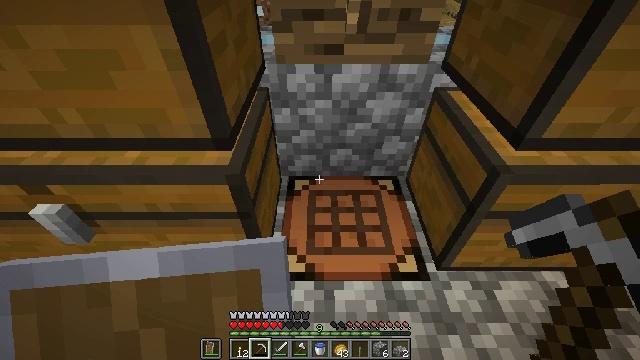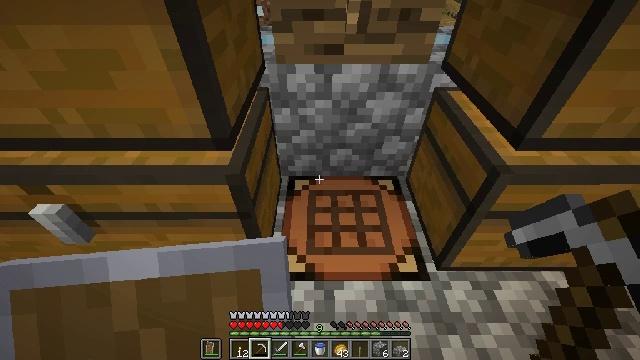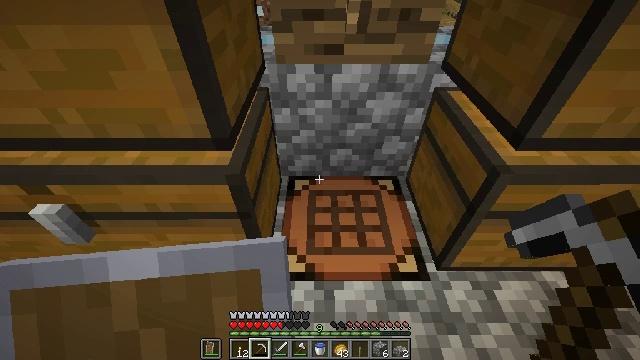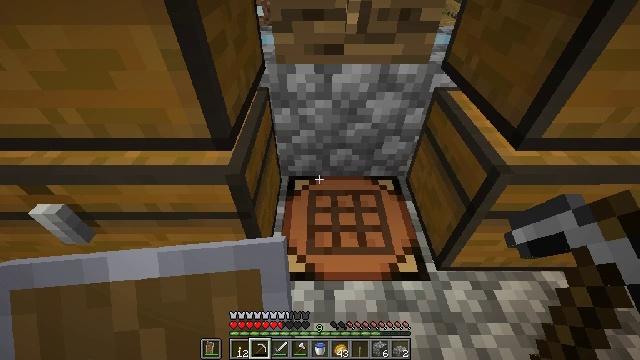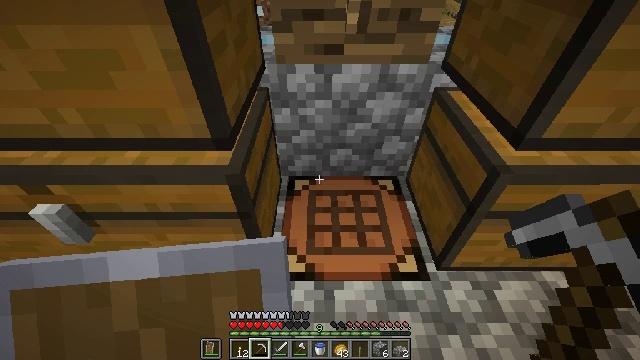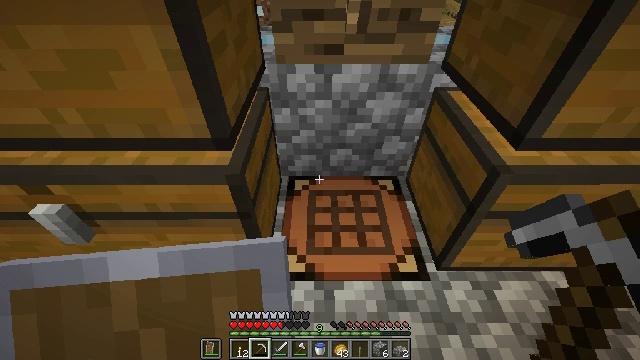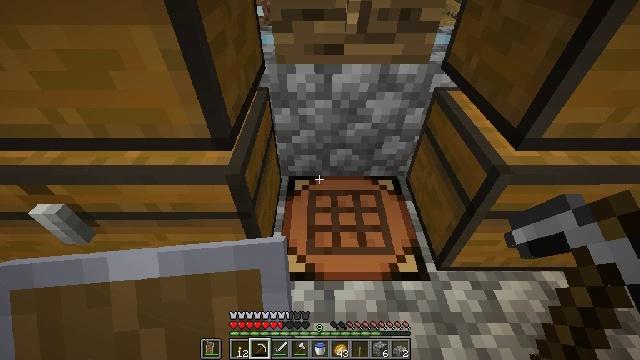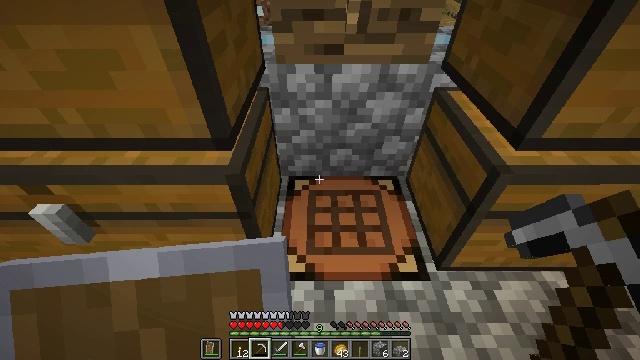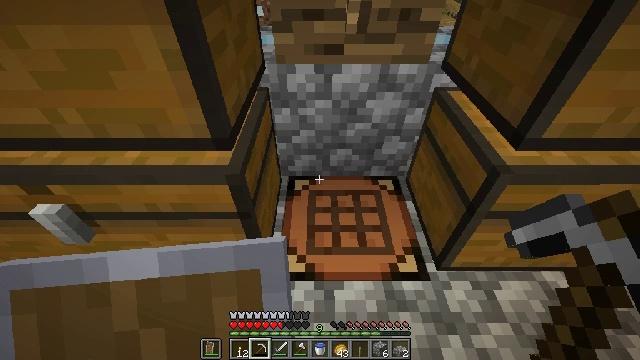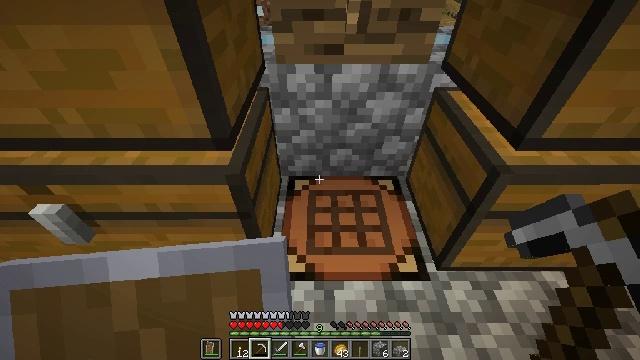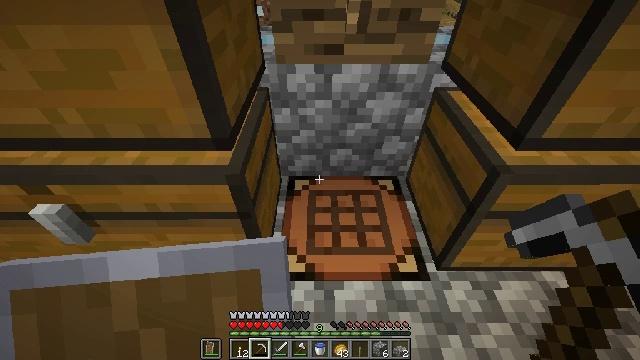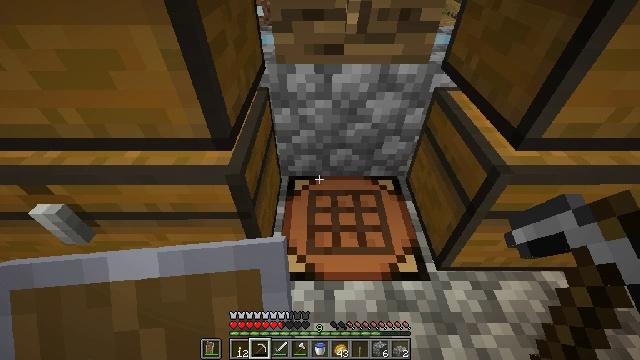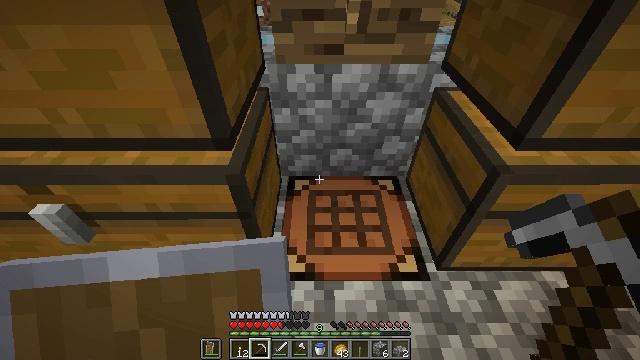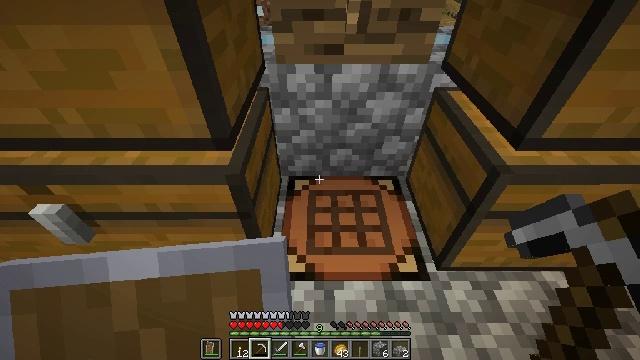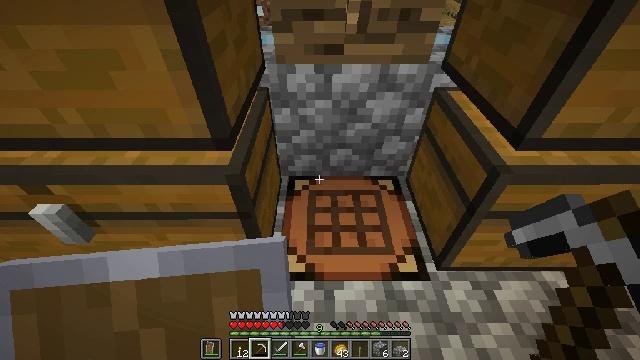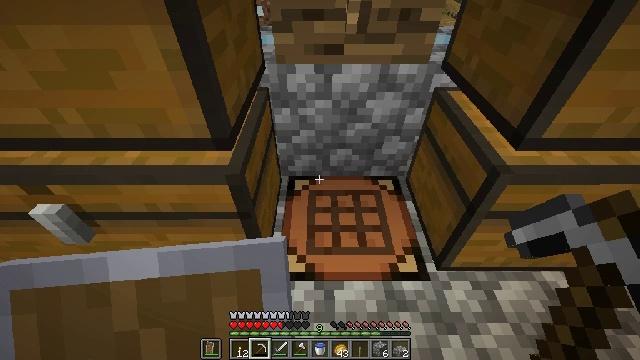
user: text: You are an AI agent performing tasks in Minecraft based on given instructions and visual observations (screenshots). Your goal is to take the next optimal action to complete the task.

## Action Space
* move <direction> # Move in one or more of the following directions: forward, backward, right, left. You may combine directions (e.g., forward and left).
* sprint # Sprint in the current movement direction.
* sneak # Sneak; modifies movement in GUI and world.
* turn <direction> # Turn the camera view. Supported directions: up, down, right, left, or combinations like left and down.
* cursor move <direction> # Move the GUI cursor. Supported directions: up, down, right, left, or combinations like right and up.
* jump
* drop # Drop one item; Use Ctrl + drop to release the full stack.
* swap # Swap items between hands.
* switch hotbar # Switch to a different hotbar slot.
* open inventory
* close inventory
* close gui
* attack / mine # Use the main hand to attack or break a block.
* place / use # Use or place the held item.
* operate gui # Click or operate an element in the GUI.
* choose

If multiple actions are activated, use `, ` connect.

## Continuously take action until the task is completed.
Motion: motion action
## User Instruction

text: Use the crafting table interface to craft a repeater.
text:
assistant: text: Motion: no_op
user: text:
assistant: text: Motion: no_op
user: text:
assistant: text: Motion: no_op
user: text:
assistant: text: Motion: no_op
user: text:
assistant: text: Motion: no_op
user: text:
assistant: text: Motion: no_op
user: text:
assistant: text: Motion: no_op
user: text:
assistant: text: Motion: no_op
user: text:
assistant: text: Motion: no_op
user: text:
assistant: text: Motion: no_op
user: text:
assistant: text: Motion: no_op
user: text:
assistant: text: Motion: no_op
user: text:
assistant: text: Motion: no_op
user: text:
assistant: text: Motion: no_op
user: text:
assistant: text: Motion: no_op
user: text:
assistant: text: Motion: no_op
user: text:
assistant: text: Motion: no_op
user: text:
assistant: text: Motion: no_op
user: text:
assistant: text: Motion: no_op
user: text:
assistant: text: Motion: no_op
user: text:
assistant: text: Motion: no_op
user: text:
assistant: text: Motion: no_op
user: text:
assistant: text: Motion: no_op
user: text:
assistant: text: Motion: no_op
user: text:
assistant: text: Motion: no_op
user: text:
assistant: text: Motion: no_op
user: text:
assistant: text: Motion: no_op
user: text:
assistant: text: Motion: no_op
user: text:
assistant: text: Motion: no_op
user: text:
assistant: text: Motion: no_op